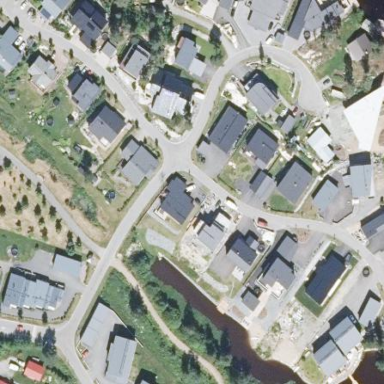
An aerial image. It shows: Residential area.